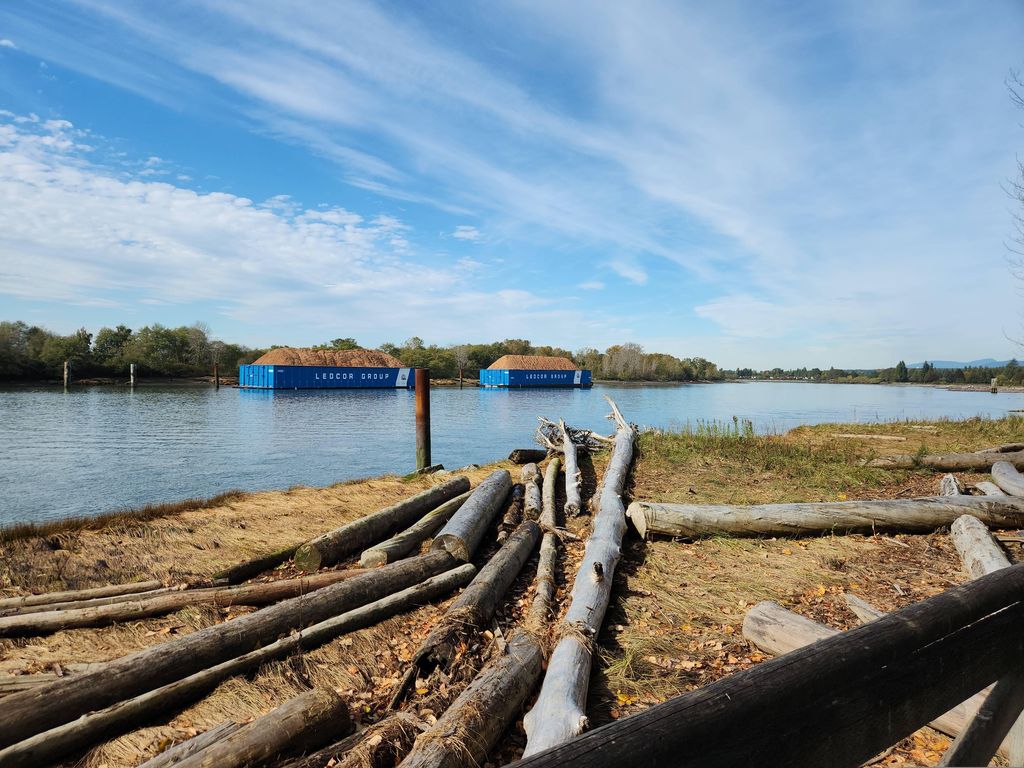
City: vancouver